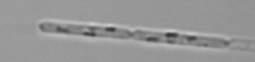
Label: Cerataulina_pelagica